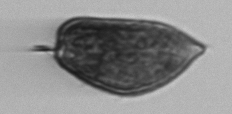
Label: Prorocentrum_micans